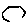
Label: hexagon